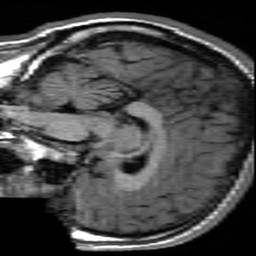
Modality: inplaneT1
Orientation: sagittal
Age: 20
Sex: male
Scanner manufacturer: ge
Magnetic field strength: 3 T
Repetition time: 2.499 s
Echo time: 0.02513 s